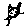
Label: cat